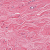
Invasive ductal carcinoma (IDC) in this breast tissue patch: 0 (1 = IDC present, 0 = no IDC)